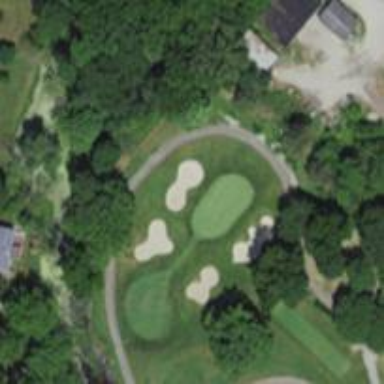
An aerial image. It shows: Golf hole.